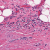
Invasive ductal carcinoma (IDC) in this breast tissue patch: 0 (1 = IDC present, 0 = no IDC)